Field crop: maize
Growth stage: 2
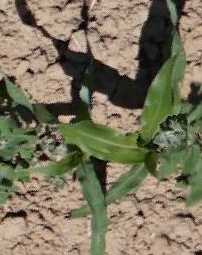
Species: maize